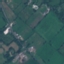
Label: Pasture